高一 · 立体几何学
某几何体的正 (主) 视图与侧 (左) 视图均为边长为 1 的正方形, 则下面四个图形中, 可能是该几何体俯视图的个数为 $(\quad)$

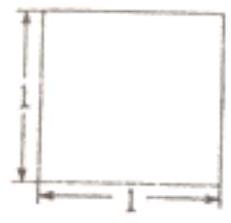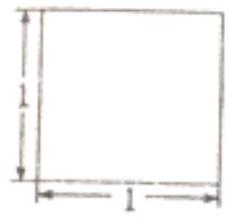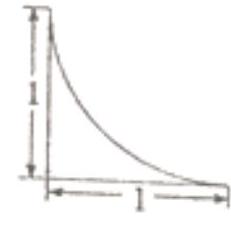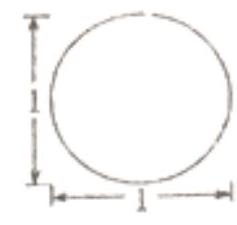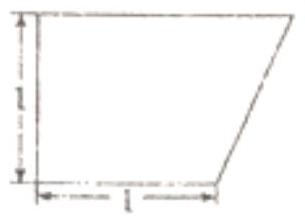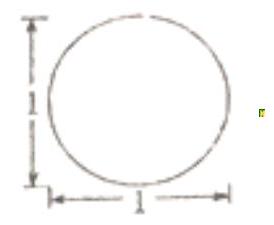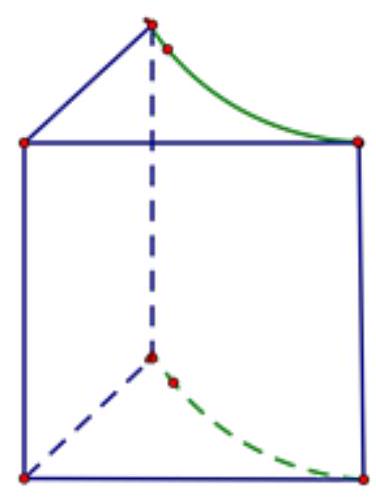
A. 1
答案: C
解析: 俯视图从左到右依次记为:

图 (1)

B. 2

D. 4
C. 3

图 (3)

图 (4)

如果几何体为棱长为 1 的正方体, 则俯视图如图 (1);

如图几何体为圆柱, 它的底面直径为 1 , 高为 1 , 则俯视图如图 (4)

如果几何体为从棱长为 1 的正方体中挖去一个 $\frac{3}{4}$ 圆柱 (如下图所示), 则俯视图如图 (2)

而图（3）的正视图不是正方形, 故选 C.